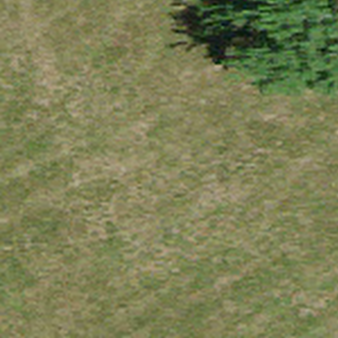
Label: other